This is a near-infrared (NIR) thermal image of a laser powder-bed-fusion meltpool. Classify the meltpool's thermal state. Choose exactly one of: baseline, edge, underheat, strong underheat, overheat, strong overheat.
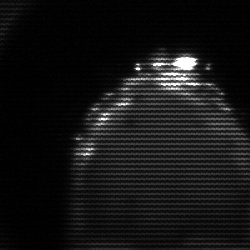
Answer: edge